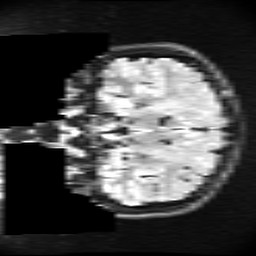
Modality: FLAIR
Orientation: coronal
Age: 22
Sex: female
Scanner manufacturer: ge
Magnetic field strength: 3 T
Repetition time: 11 s
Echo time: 0.1497 s